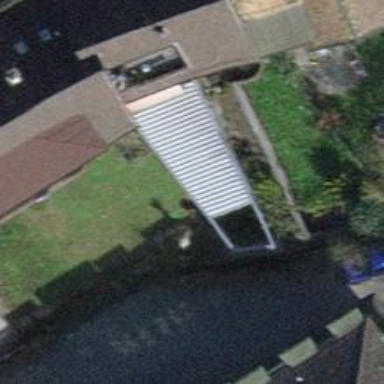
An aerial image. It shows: View of roof of building.